Question: I want to add the hamburger icon to the Appbar and open/close drawer using the icon.

How would I achieve this?
'''
Scaffold(
drawerShape = RoundedCornerShape(topRight = 10.dp, bottomRight = 10.dp),
drawerElevation = 5.dp,
drawerContent = {
// Drawer
},
topBar = {
TopAppBar(
navigationIcon = {
Icon(
Icons.Default.Menu,
modifier = Modifier.clickable(onClick = {
// Open drawer => How?
})
)
},
modifier = Modifier
.fillMaxWidth()
.clip(RoundedCornerShape(bottomLeft = 10.dp, bottomRight = 10.dp)),
title = { Text(text = "Hello") }
)
},
) {}
'''
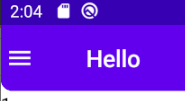
Answer: Use 'rememberScaffoldState()' to modify drawer state.
1. create a variable:
'''
val state = rememberScaffoldState()
val scope = rememberCoroutineScope() // in 1.0.0-beta 'open()' and 'close' are suspend functions
'''
1. Pass the state to Scaffold
'''
Scaffold(
scaffoldState = state,
// ...
)
'''
1. Use state.drawerState.open() or state.drawerState.close() in an onClick to open/close the drawer.
2. Create an Icon for navigationIcon in TopAppBar:
'''
val state = rememberScaffoldState()
Scaffold(
scaffoldState = state,
topBar = {
TopAppBar(
title = { Text(text = "AppBar") },
navigationIcon = {
Icon(
Icons.Default.Menu,
modifier = Modifier.clickable(onClick = {
scope.launch { if(it.isClosed) it.open() else it.close() }
})
)
}
)
},
drawerShape = RoundedCornerShape(topRight = 10.dp, bottomRight = 10.dp),
drawerContent = {
Text(text = "Drawer")
}
) {
// Scaffold body
}
'''